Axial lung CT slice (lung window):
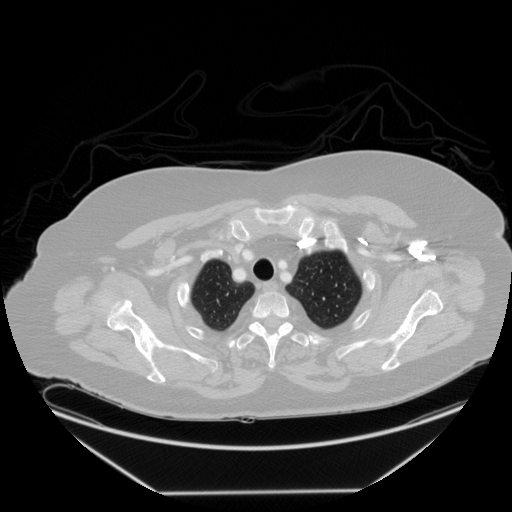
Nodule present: no